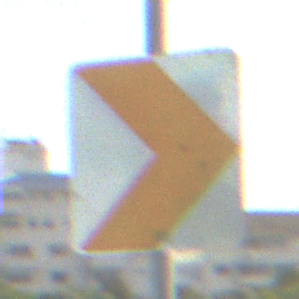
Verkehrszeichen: RichtungstafelnInKurvenKleinLinks
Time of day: MorningAfternoon
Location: Outdoor (Suburban)
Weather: PartlyCloudy
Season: NotSpecified
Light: Natural